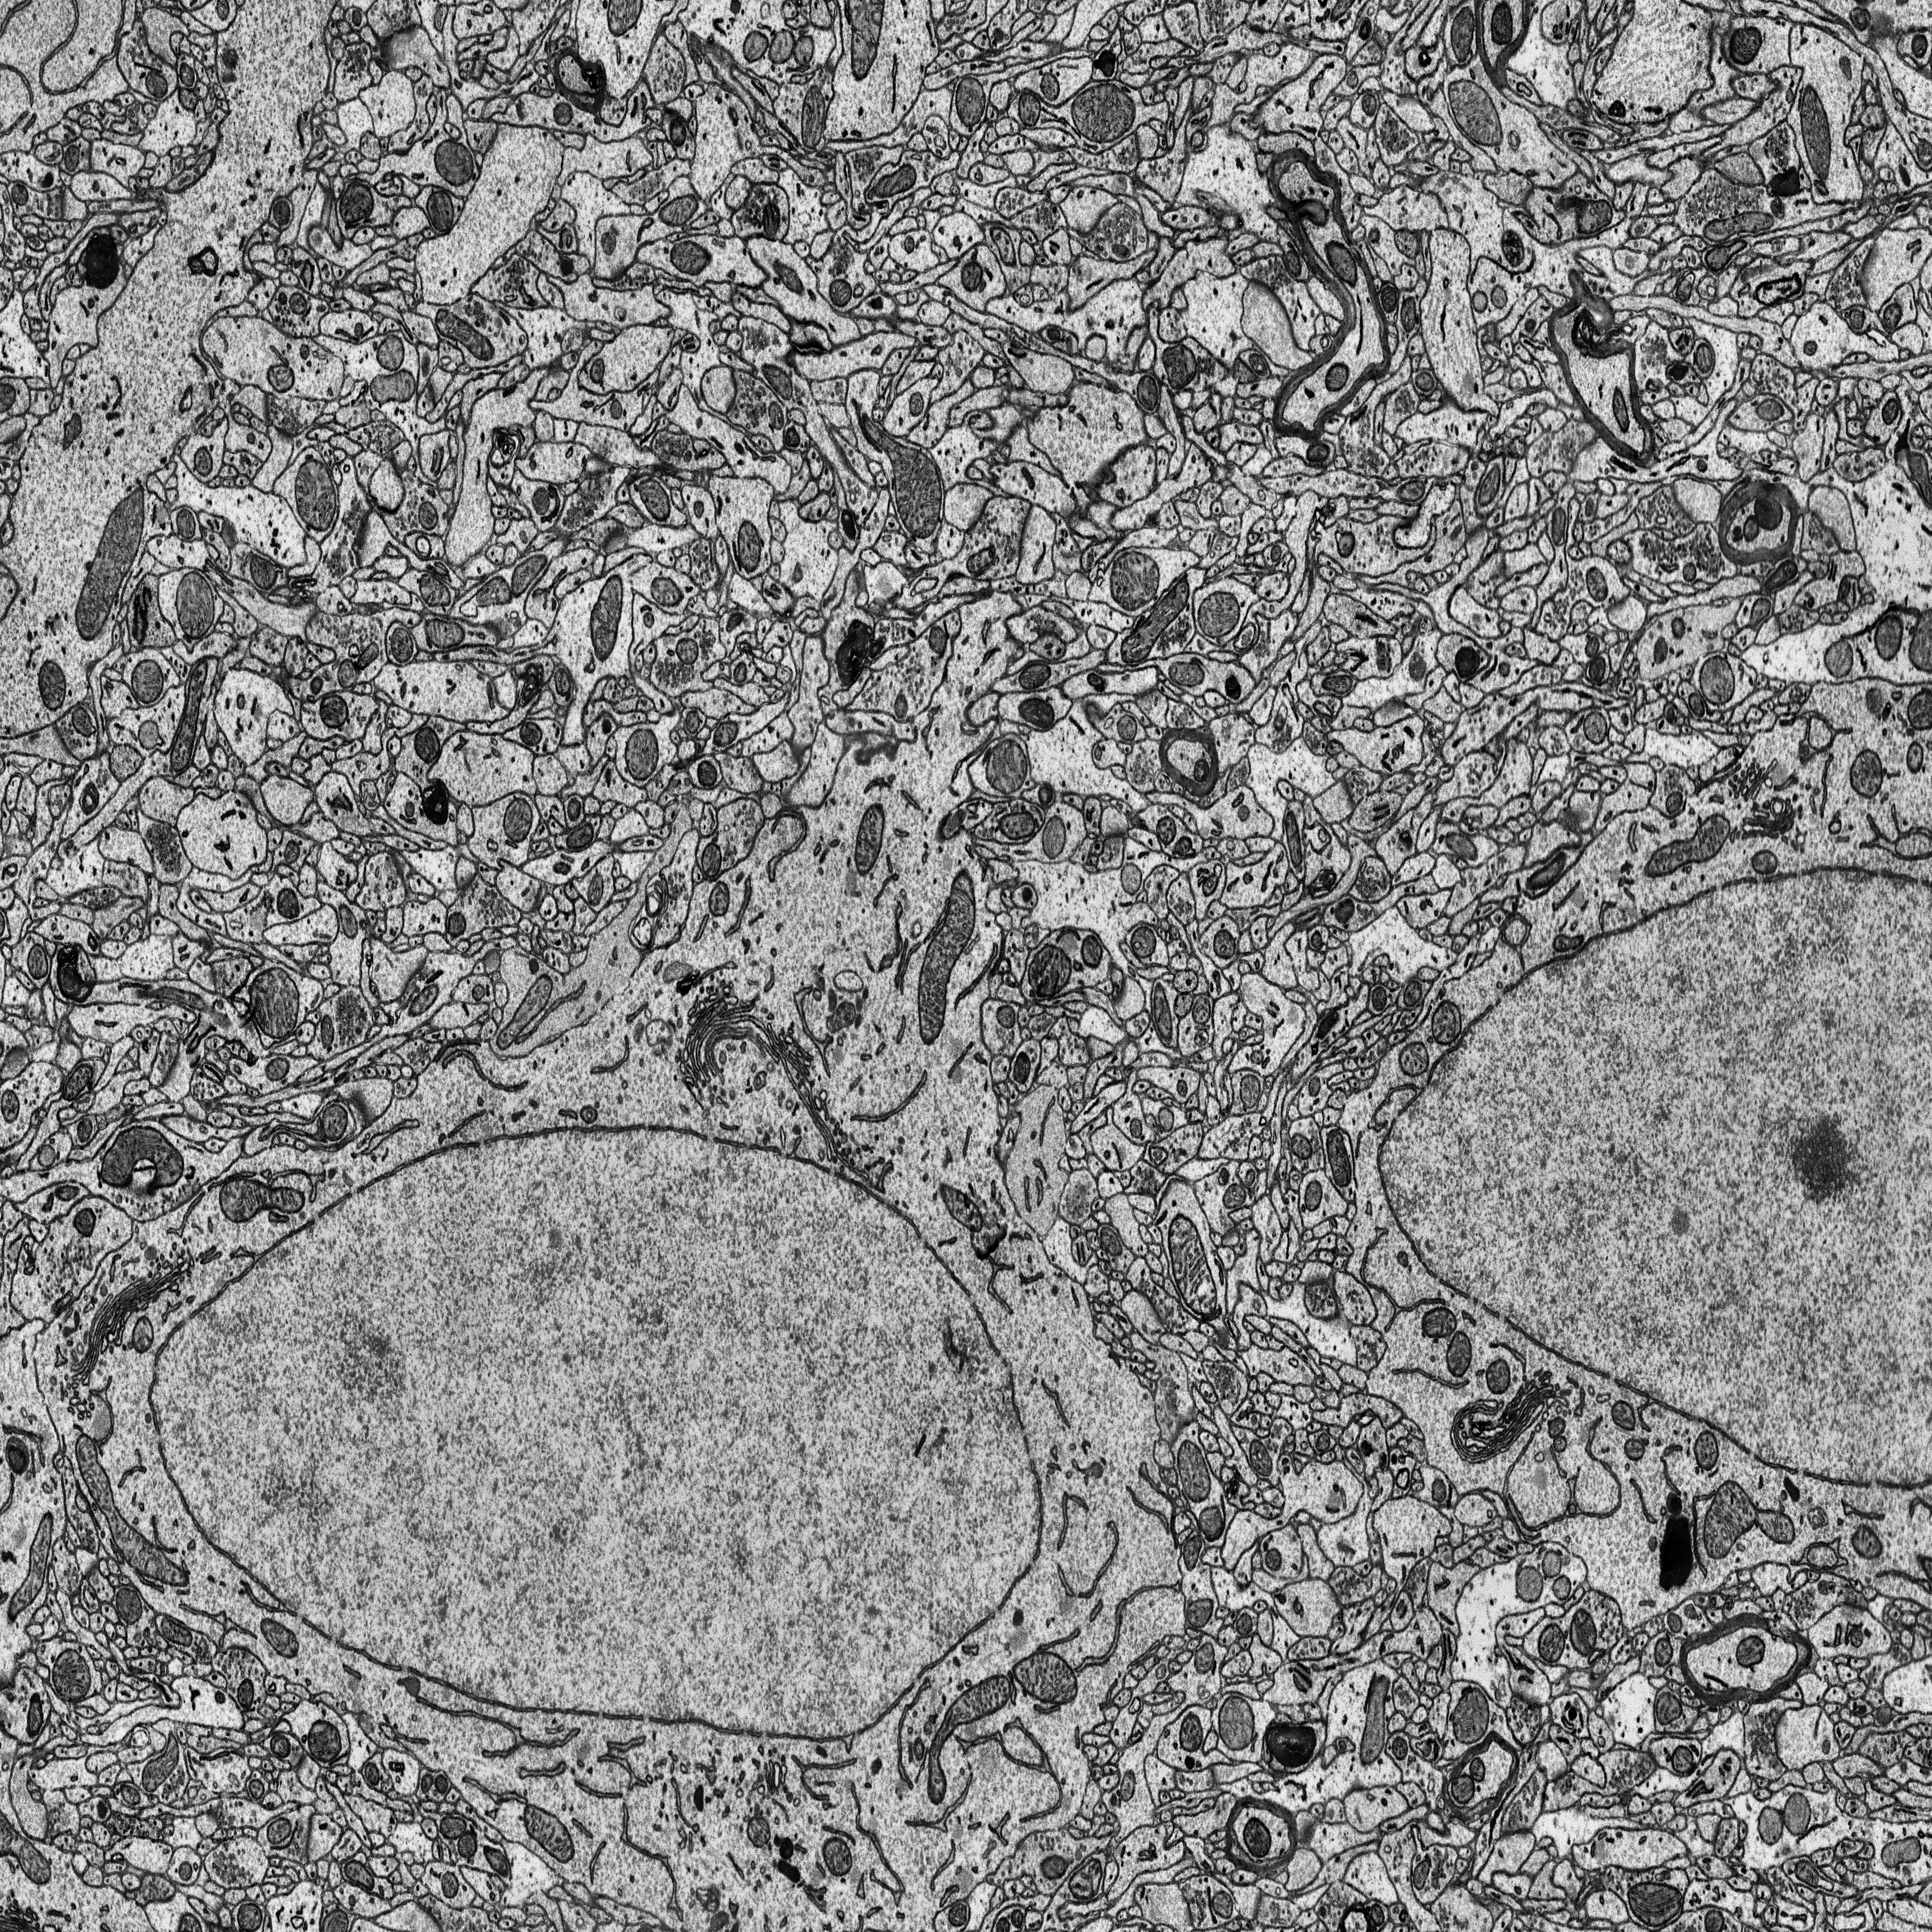
Electron microscopy slice of rat cortex tissue
Slice depth (z): 360
Mitochondria instances in slice: 357